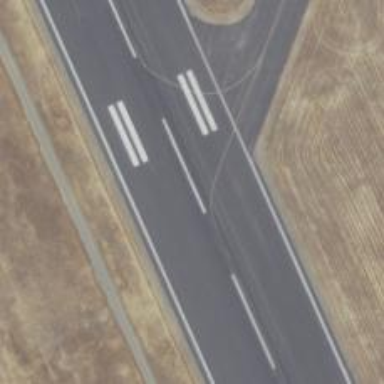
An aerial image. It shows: Runway at airport.